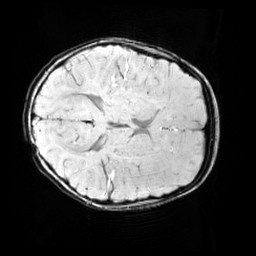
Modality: SWI
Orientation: axial
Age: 8
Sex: female
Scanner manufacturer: siemens
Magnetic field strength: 3 T
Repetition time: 0.027 s
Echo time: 0.02 s